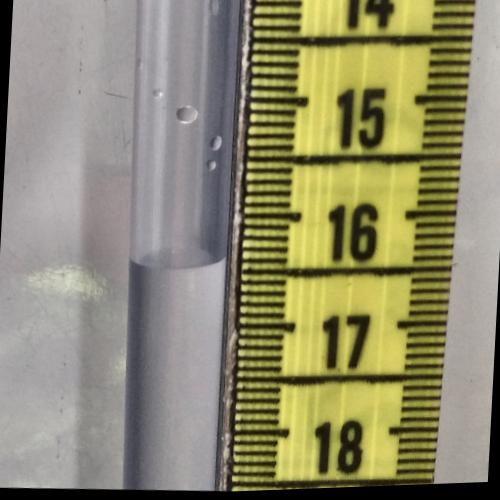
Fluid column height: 16.4 cm